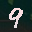
Label: 9